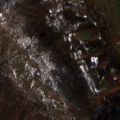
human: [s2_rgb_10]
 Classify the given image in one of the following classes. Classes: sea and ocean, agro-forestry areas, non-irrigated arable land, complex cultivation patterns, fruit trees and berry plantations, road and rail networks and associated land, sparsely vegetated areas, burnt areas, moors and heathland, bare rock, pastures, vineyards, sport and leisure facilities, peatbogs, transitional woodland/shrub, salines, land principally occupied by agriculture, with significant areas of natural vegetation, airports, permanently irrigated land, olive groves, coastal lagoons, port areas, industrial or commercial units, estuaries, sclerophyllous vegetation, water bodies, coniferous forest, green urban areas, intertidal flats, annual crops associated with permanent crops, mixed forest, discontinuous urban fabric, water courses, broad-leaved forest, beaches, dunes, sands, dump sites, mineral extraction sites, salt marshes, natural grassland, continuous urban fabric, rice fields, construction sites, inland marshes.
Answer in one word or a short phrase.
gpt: complex cultivation patterns, broad-leaved forest, natural grassland, transitional woodland/shrub